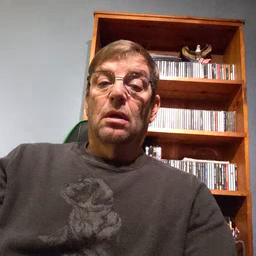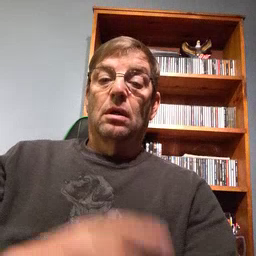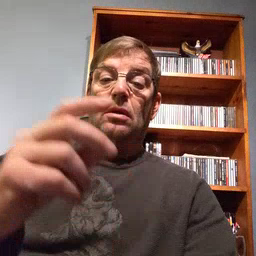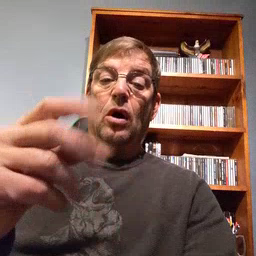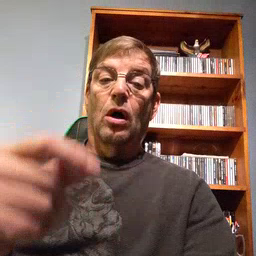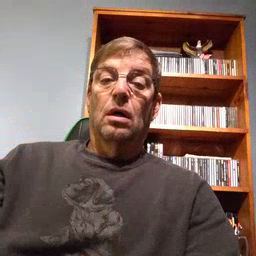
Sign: dog